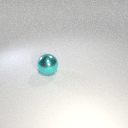
large cyan metal sphere